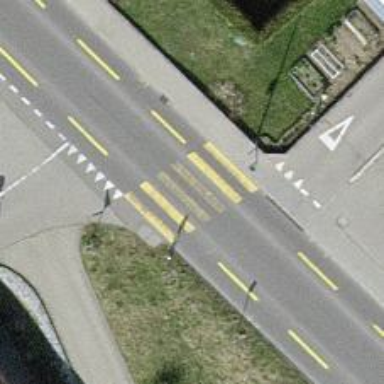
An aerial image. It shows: Uncontrolled zebra crossing on the road.